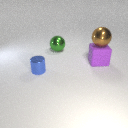
large brown metal sphere above large purple rubber cube